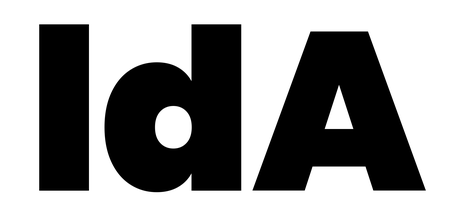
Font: Poppins-Black